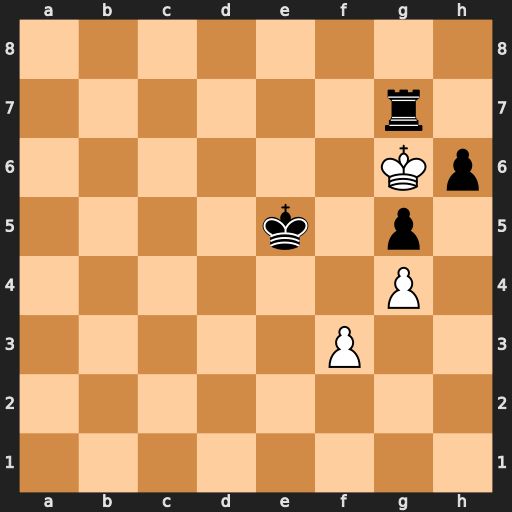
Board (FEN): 8/6r1/6Kp/4k1p1/6P1/5P2/8/8
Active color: w
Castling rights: -
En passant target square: -
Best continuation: Kxg7 Kf4 Kxh6